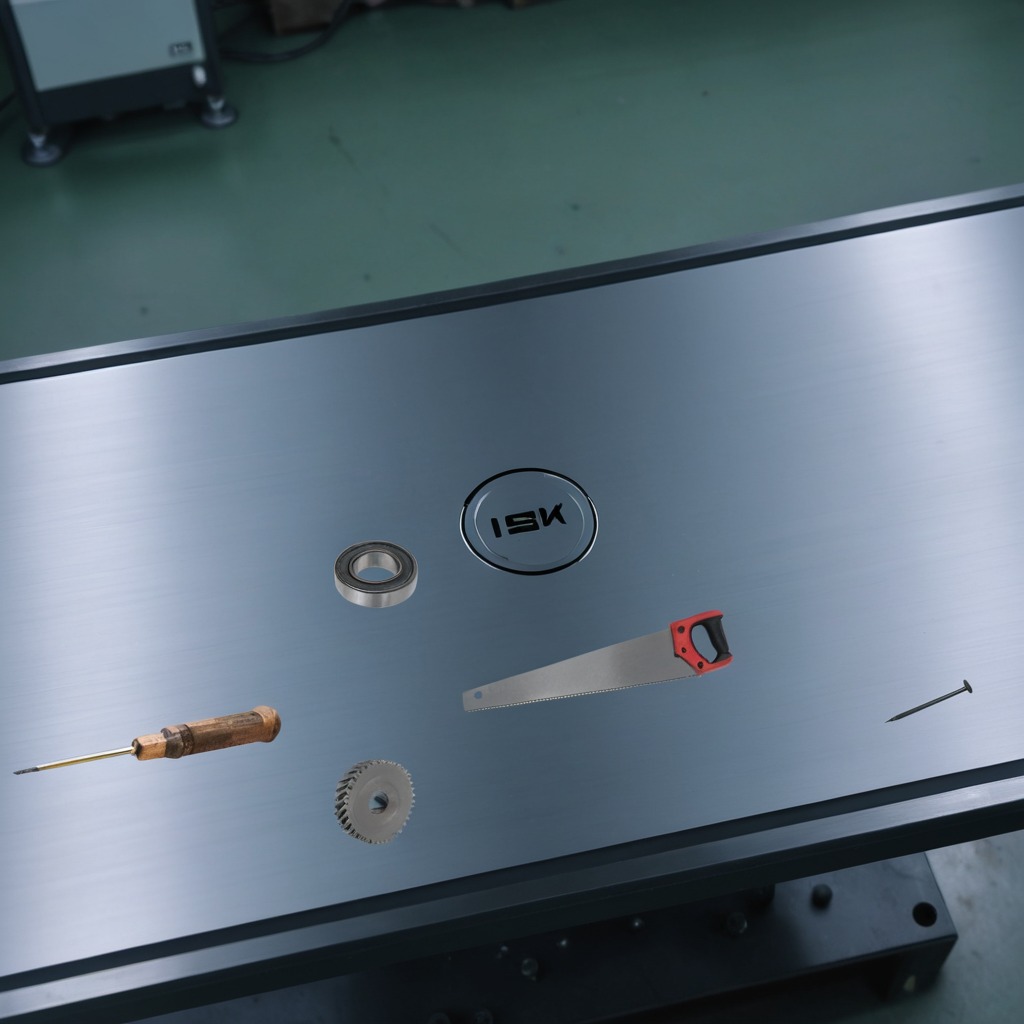
A ball bearing, a gear, an iron nail, a saw, and a screwdriver are lying on the metal table in a machine shop under fluorescent lights.